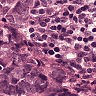
Metastatic tissue present: yes